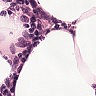
Metastatic tissue present: no